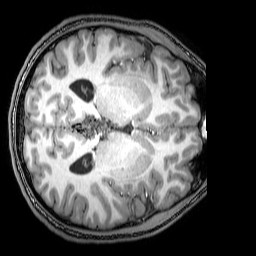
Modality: T1w
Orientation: axial
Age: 21
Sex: male